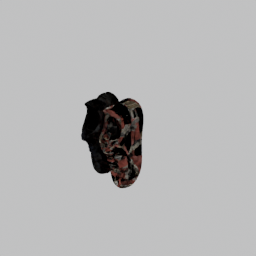
Label: people